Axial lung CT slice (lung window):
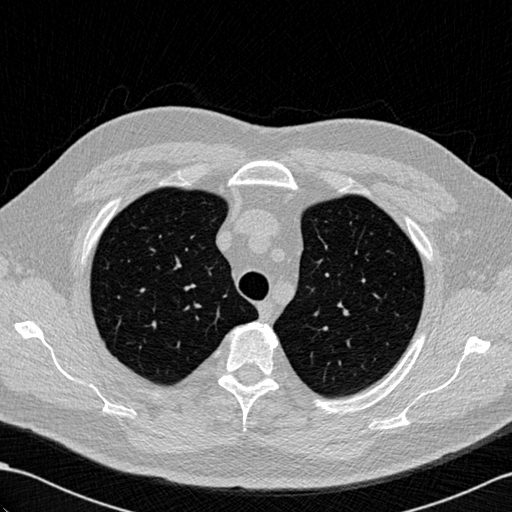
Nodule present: no